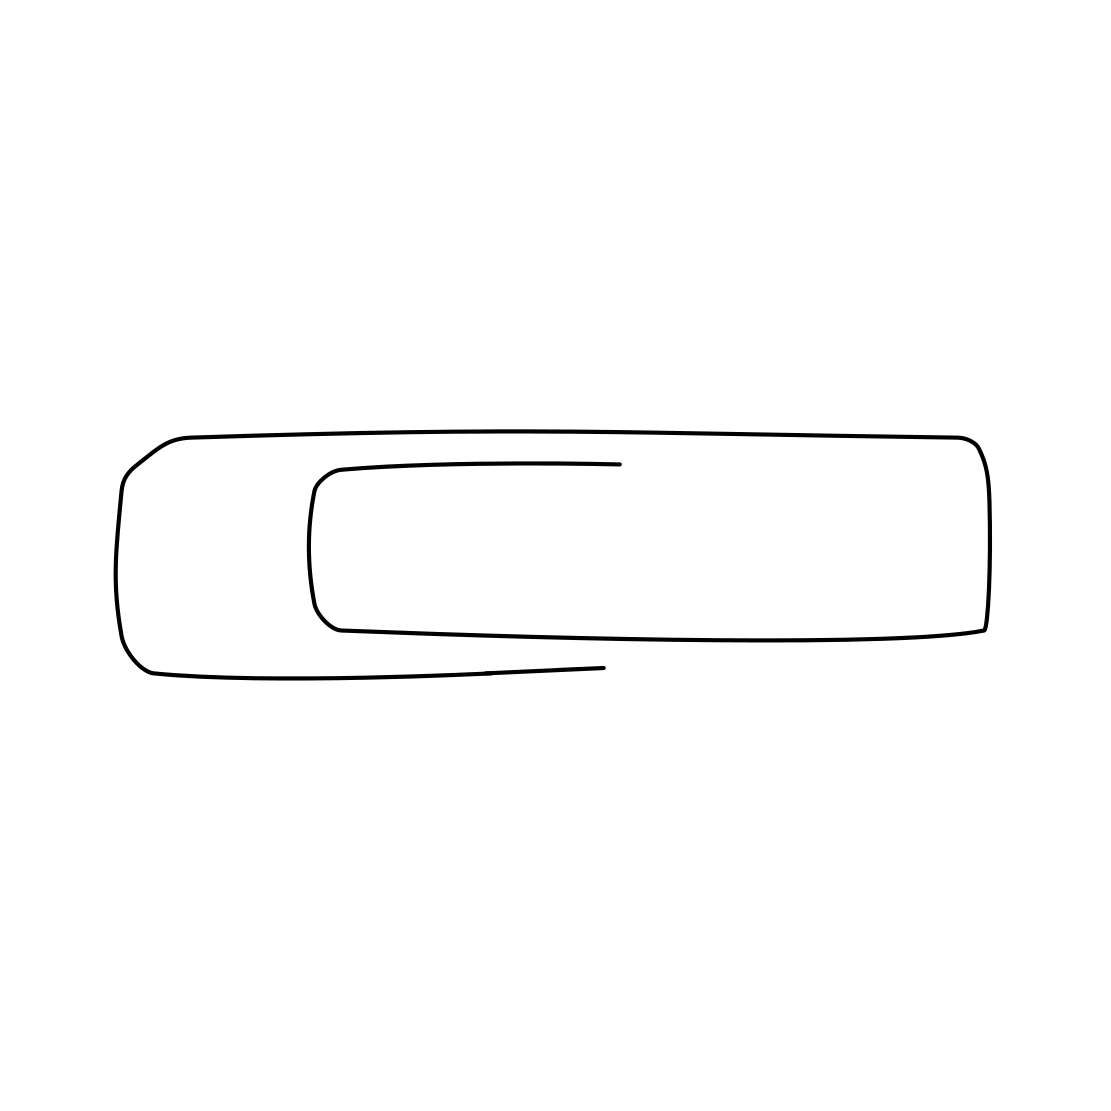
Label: paper clip